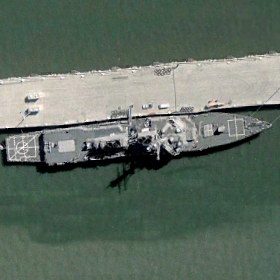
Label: destroyer